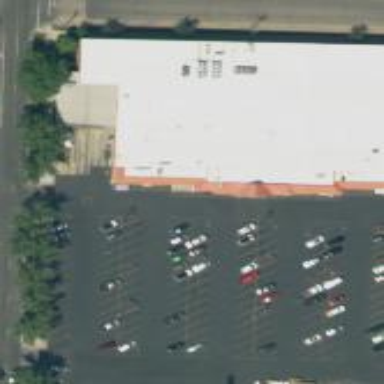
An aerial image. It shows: Supermarket building.